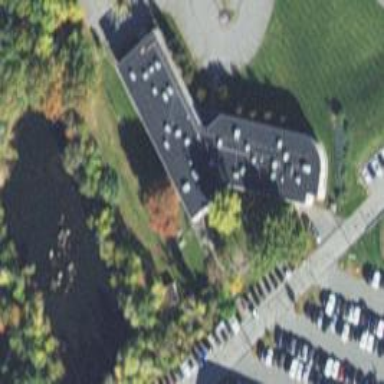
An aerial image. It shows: Healthcare clinic is depicted in the image.